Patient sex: M
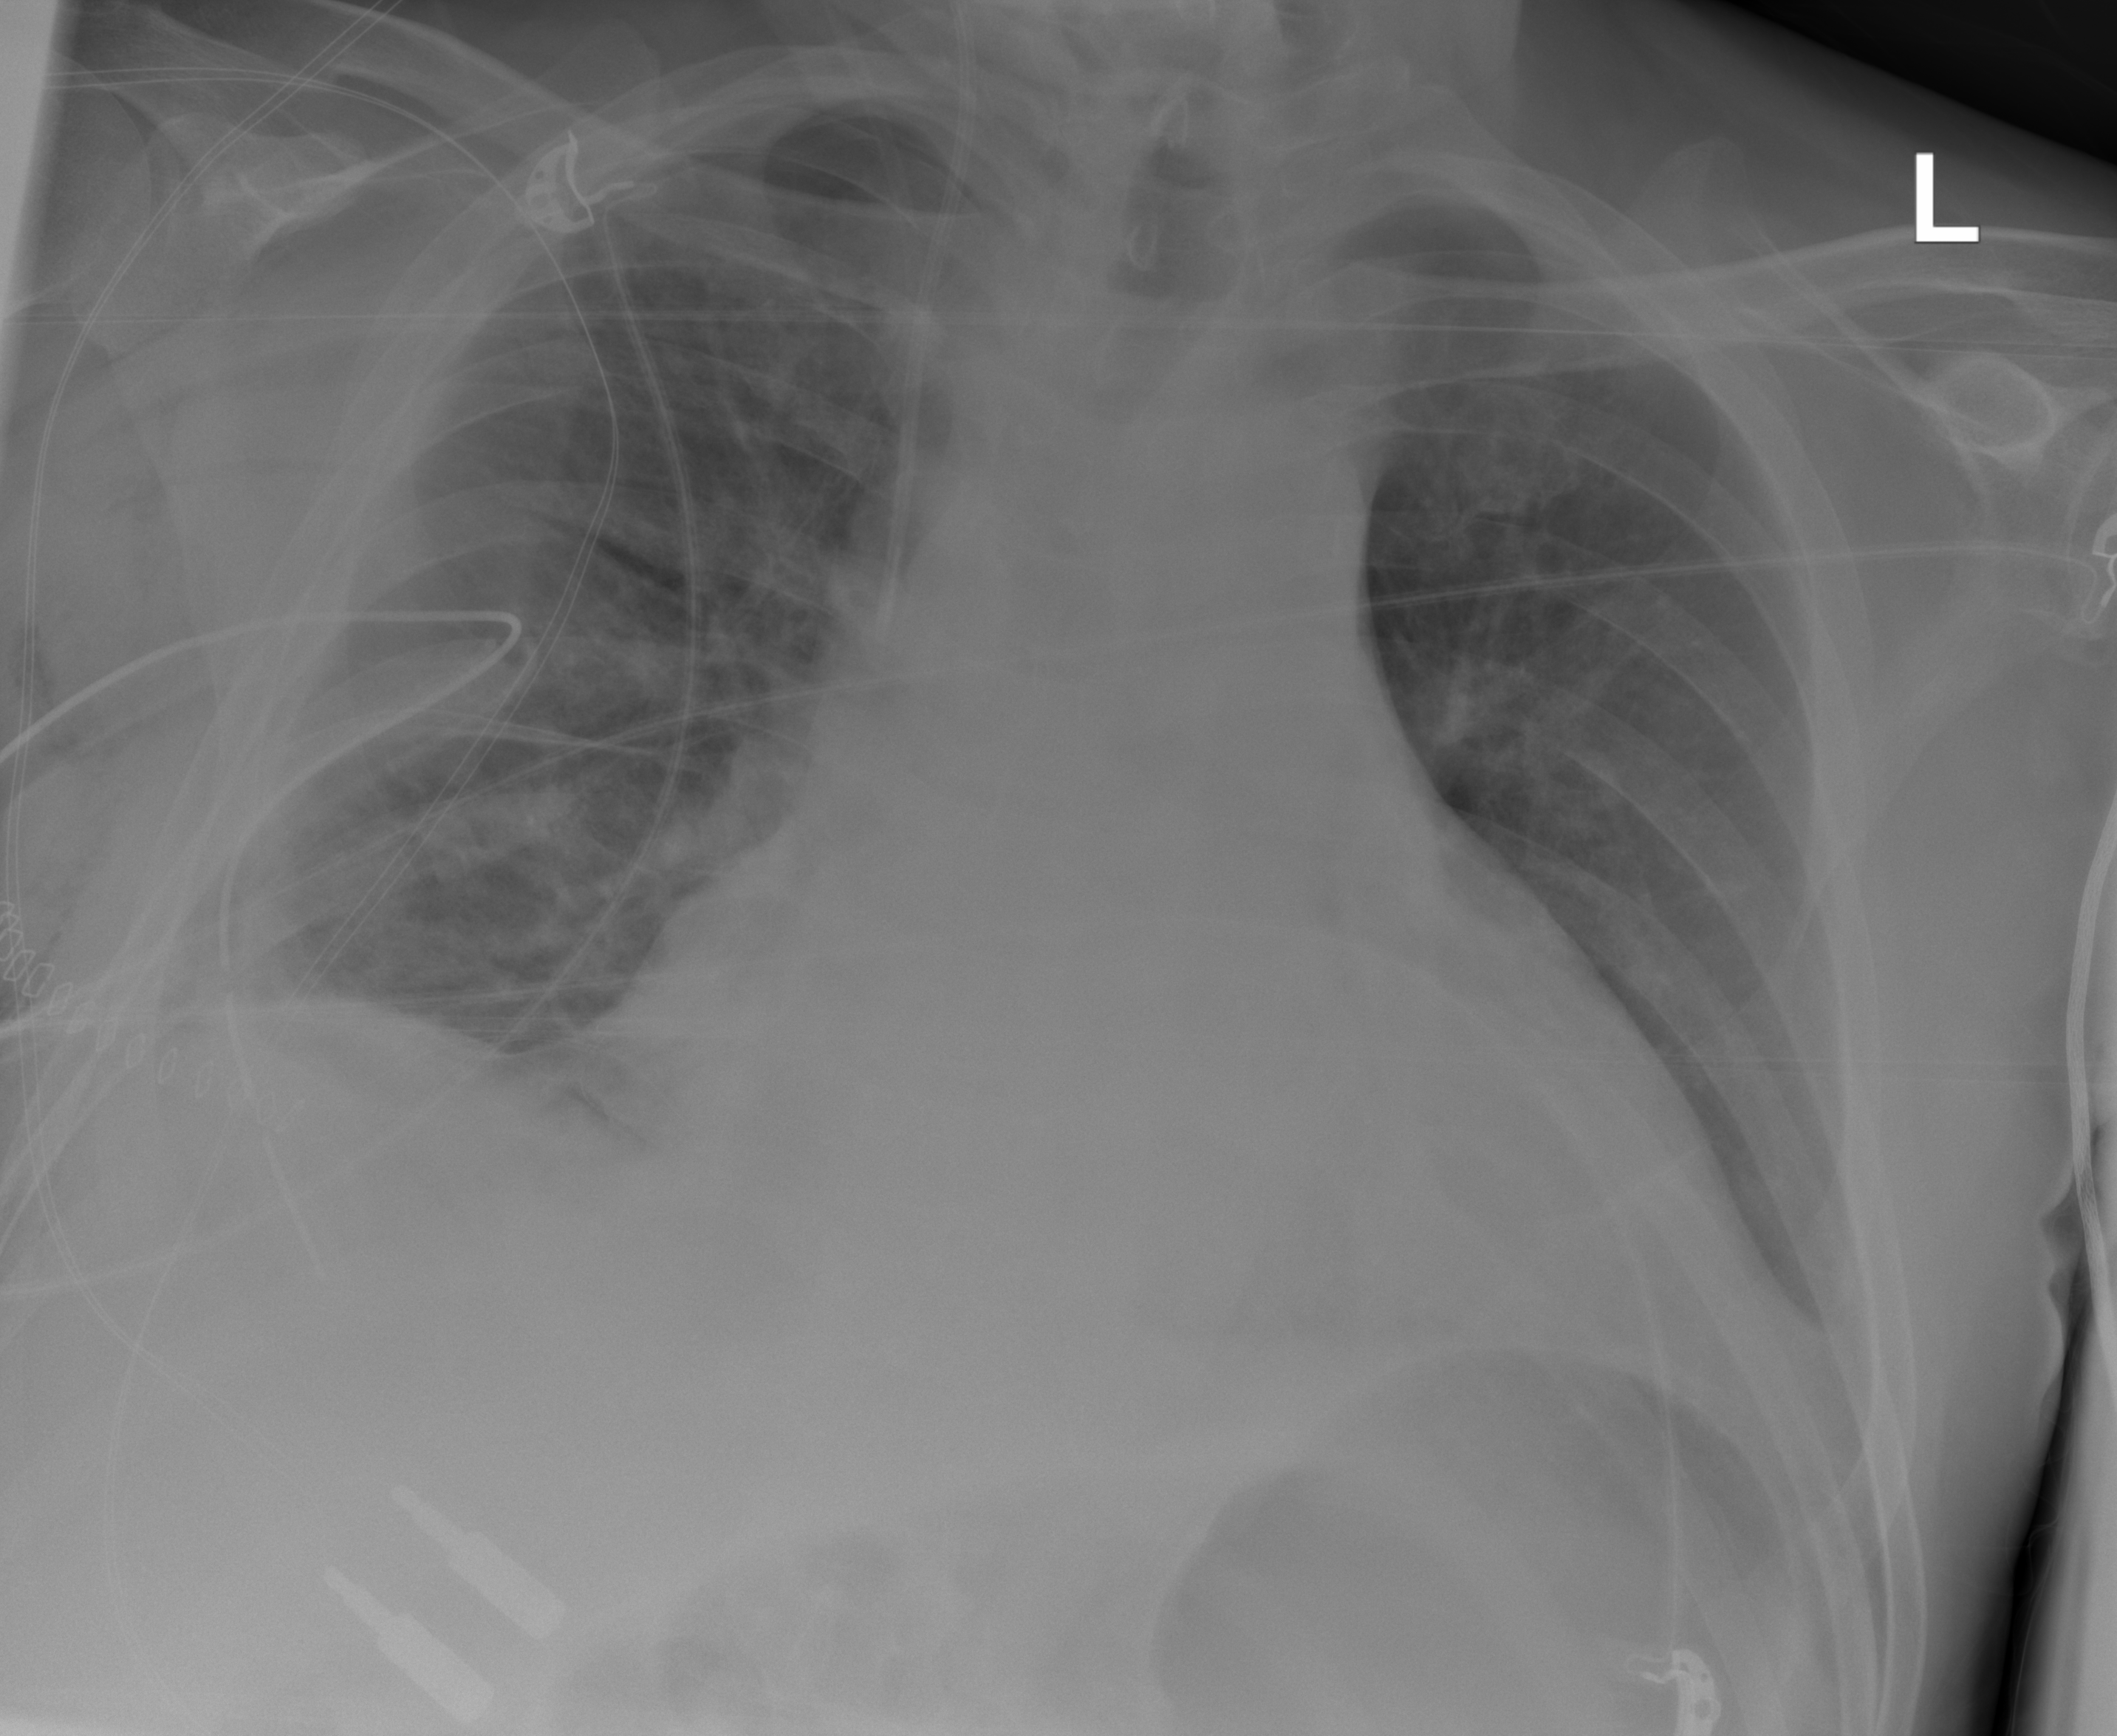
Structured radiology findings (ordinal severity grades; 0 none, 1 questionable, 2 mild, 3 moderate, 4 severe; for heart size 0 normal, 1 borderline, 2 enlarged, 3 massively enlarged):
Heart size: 2
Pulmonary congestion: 2
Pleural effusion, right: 2
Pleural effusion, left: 2
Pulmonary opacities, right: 2
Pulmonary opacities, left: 0
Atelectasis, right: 2
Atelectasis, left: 2